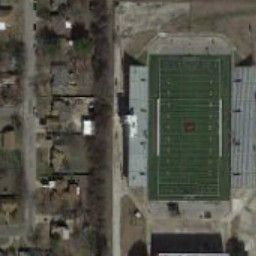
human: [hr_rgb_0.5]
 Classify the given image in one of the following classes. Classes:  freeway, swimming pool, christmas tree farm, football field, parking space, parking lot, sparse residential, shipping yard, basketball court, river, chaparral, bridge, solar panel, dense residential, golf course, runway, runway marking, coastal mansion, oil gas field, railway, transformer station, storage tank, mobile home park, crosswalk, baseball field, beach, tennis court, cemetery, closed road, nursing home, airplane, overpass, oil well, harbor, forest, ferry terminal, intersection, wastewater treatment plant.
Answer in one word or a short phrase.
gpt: football field